Field crop: maize
Growth stage: 1
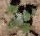
Species: chenopodium